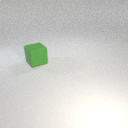
large green rubber cube